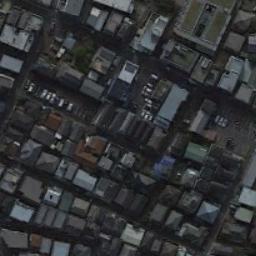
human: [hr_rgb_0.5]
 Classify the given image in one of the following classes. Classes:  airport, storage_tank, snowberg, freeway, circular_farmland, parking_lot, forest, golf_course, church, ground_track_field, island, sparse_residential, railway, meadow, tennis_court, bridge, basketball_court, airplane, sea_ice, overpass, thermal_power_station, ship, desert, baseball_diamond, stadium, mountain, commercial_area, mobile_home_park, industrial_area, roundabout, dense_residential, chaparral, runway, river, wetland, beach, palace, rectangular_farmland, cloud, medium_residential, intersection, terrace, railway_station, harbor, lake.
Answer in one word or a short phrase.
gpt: dense_residential